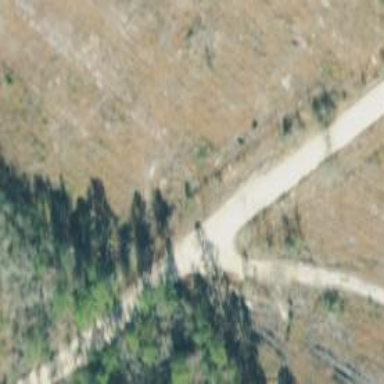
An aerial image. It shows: Unclassified road.